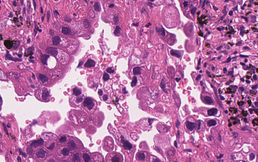
Tumor epithelial tissue: yes
Tumor-associated stroma tissue: yes
Normal tissue: no